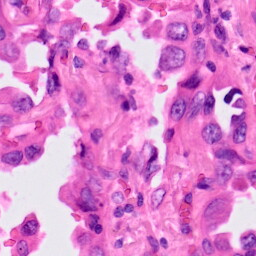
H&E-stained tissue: Lung